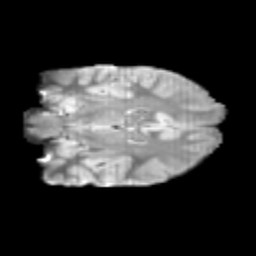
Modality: T2w
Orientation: coronal
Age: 10
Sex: male
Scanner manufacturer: siemens
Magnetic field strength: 3 T
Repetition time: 3.8 s
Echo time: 0.07 s